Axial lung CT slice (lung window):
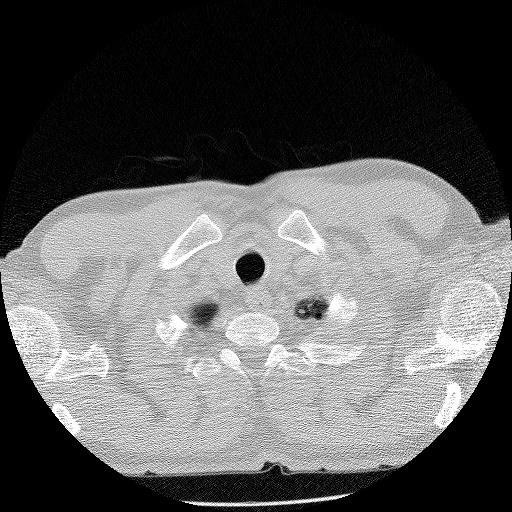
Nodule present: no